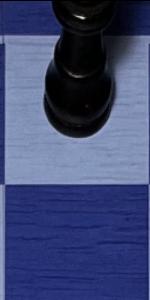
Label: Empty